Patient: sex M, age 28
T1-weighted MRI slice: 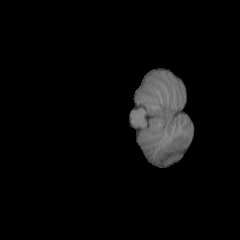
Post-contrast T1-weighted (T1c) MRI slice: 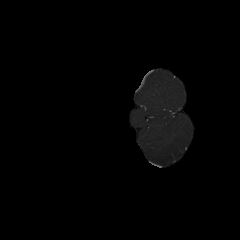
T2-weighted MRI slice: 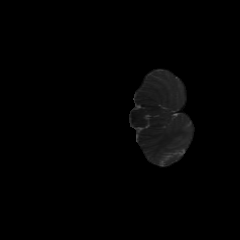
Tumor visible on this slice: no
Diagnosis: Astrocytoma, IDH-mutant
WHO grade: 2